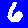
Digit: 6